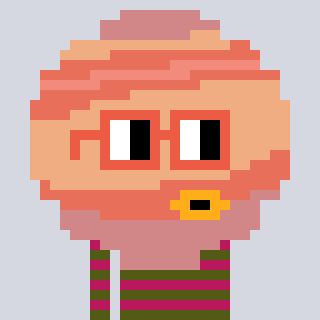
a pixel art character with square orange glasses, a jupiter-shaped head and a darkpink-colored body on a cool background